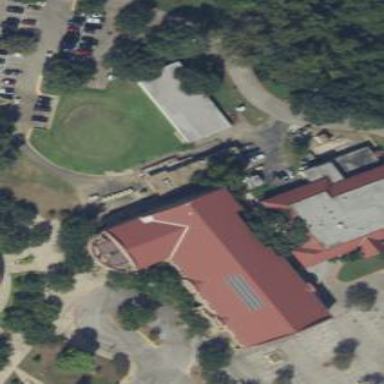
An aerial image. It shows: College building.